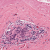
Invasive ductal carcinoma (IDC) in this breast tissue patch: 0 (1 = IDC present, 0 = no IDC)